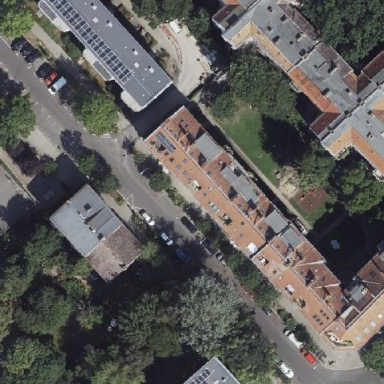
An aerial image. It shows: White apartment building with gabled roof made of roof tiles.